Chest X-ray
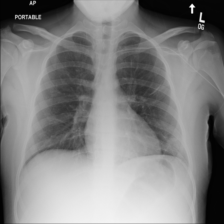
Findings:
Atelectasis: negative
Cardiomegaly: negative
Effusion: negative
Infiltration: negative
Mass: negative
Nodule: positive
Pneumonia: negative
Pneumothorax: negative
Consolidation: negative
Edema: negative
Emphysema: negative
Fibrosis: negative
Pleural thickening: negative
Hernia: negative